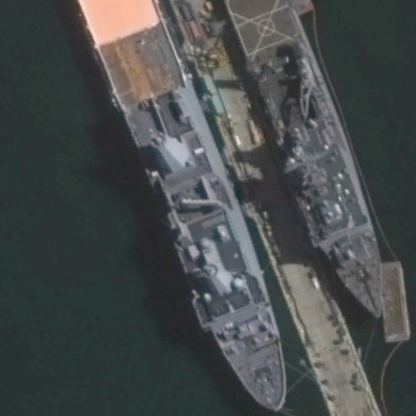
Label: combat